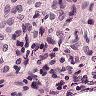
Metastatic tissue present: no